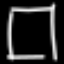
Label: square